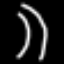
Label: palm tree